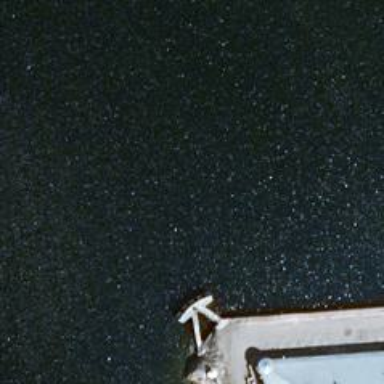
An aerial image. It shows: Ferry for trunk transportation.